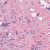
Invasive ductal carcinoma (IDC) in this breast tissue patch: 1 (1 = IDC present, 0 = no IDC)